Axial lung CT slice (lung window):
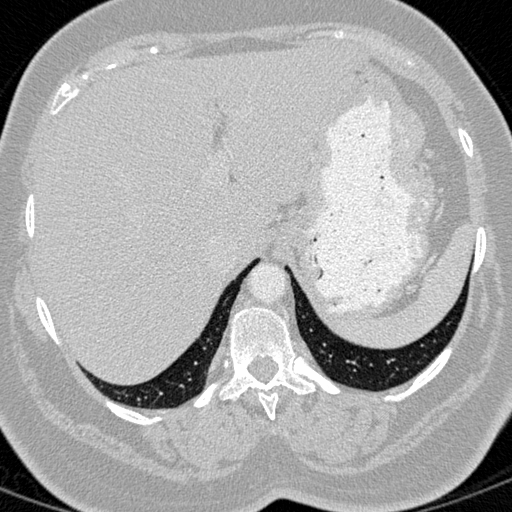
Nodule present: no